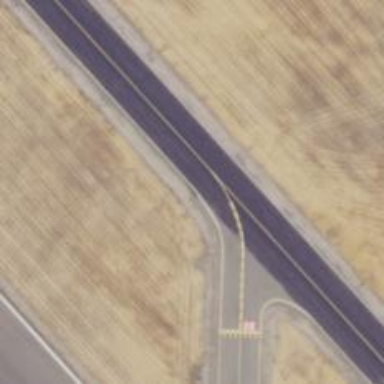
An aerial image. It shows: Image of taxiway at airport.